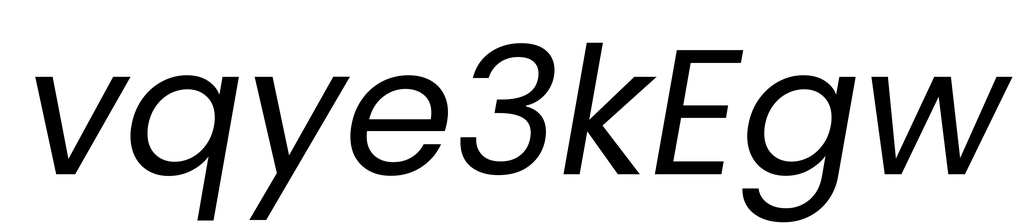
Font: Poppins-Italic